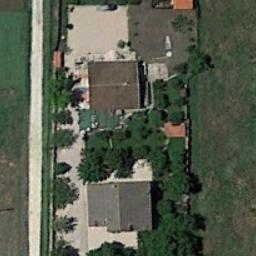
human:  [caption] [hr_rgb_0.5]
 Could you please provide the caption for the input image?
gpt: At the intersection of two roads, There are several sparse residences .

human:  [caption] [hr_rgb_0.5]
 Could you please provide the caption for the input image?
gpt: In sparse residential areas there are several houses of different sizes and many green trees surrounded by grass .

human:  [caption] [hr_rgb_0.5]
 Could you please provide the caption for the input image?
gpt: The sparse residential is on the grass next to some trees and a road .

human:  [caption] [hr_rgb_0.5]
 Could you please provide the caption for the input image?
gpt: The sparse residential  is surrounded by trees .

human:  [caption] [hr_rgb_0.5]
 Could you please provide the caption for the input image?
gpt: A sparse residential area with some green trees and two buildings .